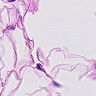
Metastatic tissue present: no